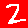
Digit: 2